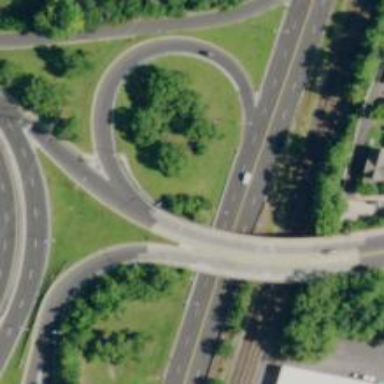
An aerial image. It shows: Trunk_link highway on bridge.